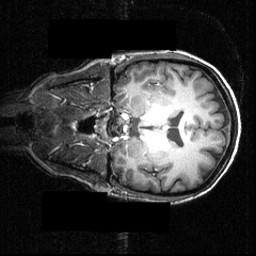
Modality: T1w
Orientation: coronal
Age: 22
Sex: female
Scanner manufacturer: siemens
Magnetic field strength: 3.951 T
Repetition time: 1.5 s
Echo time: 0.00335 s